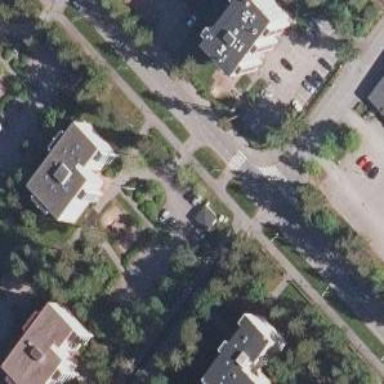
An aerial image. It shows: Marked crossing on the road.